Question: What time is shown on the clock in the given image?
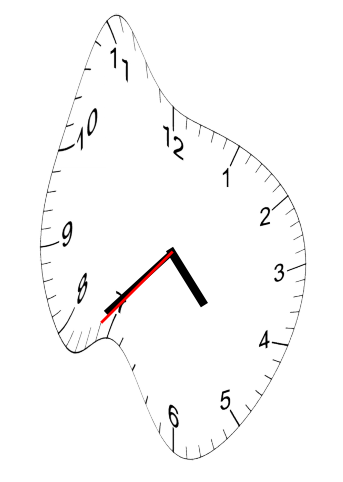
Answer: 04:37:37